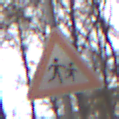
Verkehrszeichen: KinderLinks
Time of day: Midday
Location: Outdoor (Nature)
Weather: Overcast
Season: NotSpecified
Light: Natural